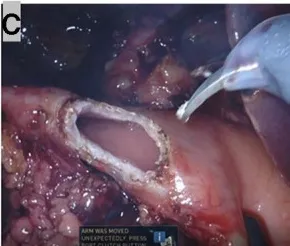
Robotic dissection in pylorus-preserving pancreatoduodenectomy (PPPD). (C) The duodenum was transected at 2 cm distal to the pylorus.
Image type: medical_photograph (other_medical_photograph)